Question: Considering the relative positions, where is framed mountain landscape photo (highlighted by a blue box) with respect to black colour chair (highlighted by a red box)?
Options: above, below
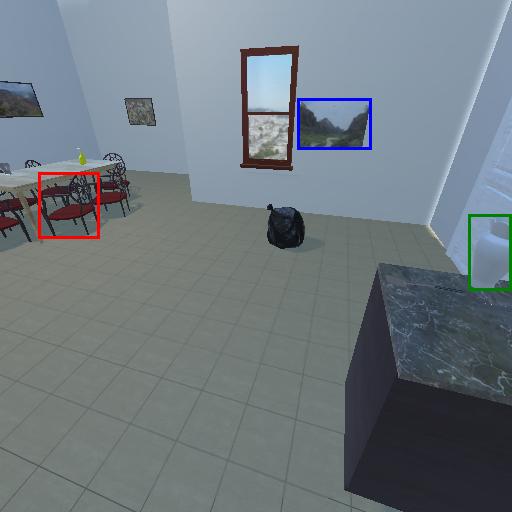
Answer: above